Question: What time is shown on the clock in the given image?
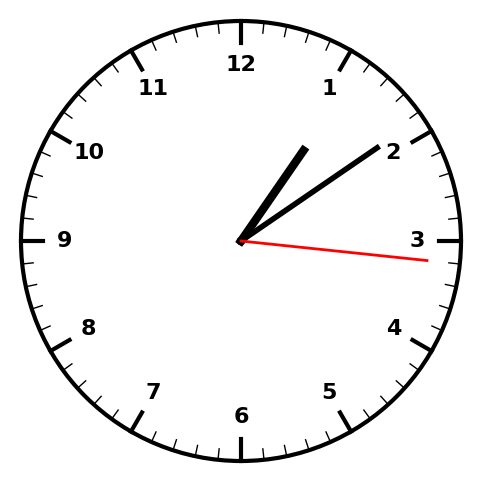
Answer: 01:09:16